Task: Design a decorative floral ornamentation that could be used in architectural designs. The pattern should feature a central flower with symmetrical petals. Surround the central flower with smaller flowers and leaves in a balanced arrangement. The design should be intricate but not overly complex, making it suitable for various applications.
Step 1543:
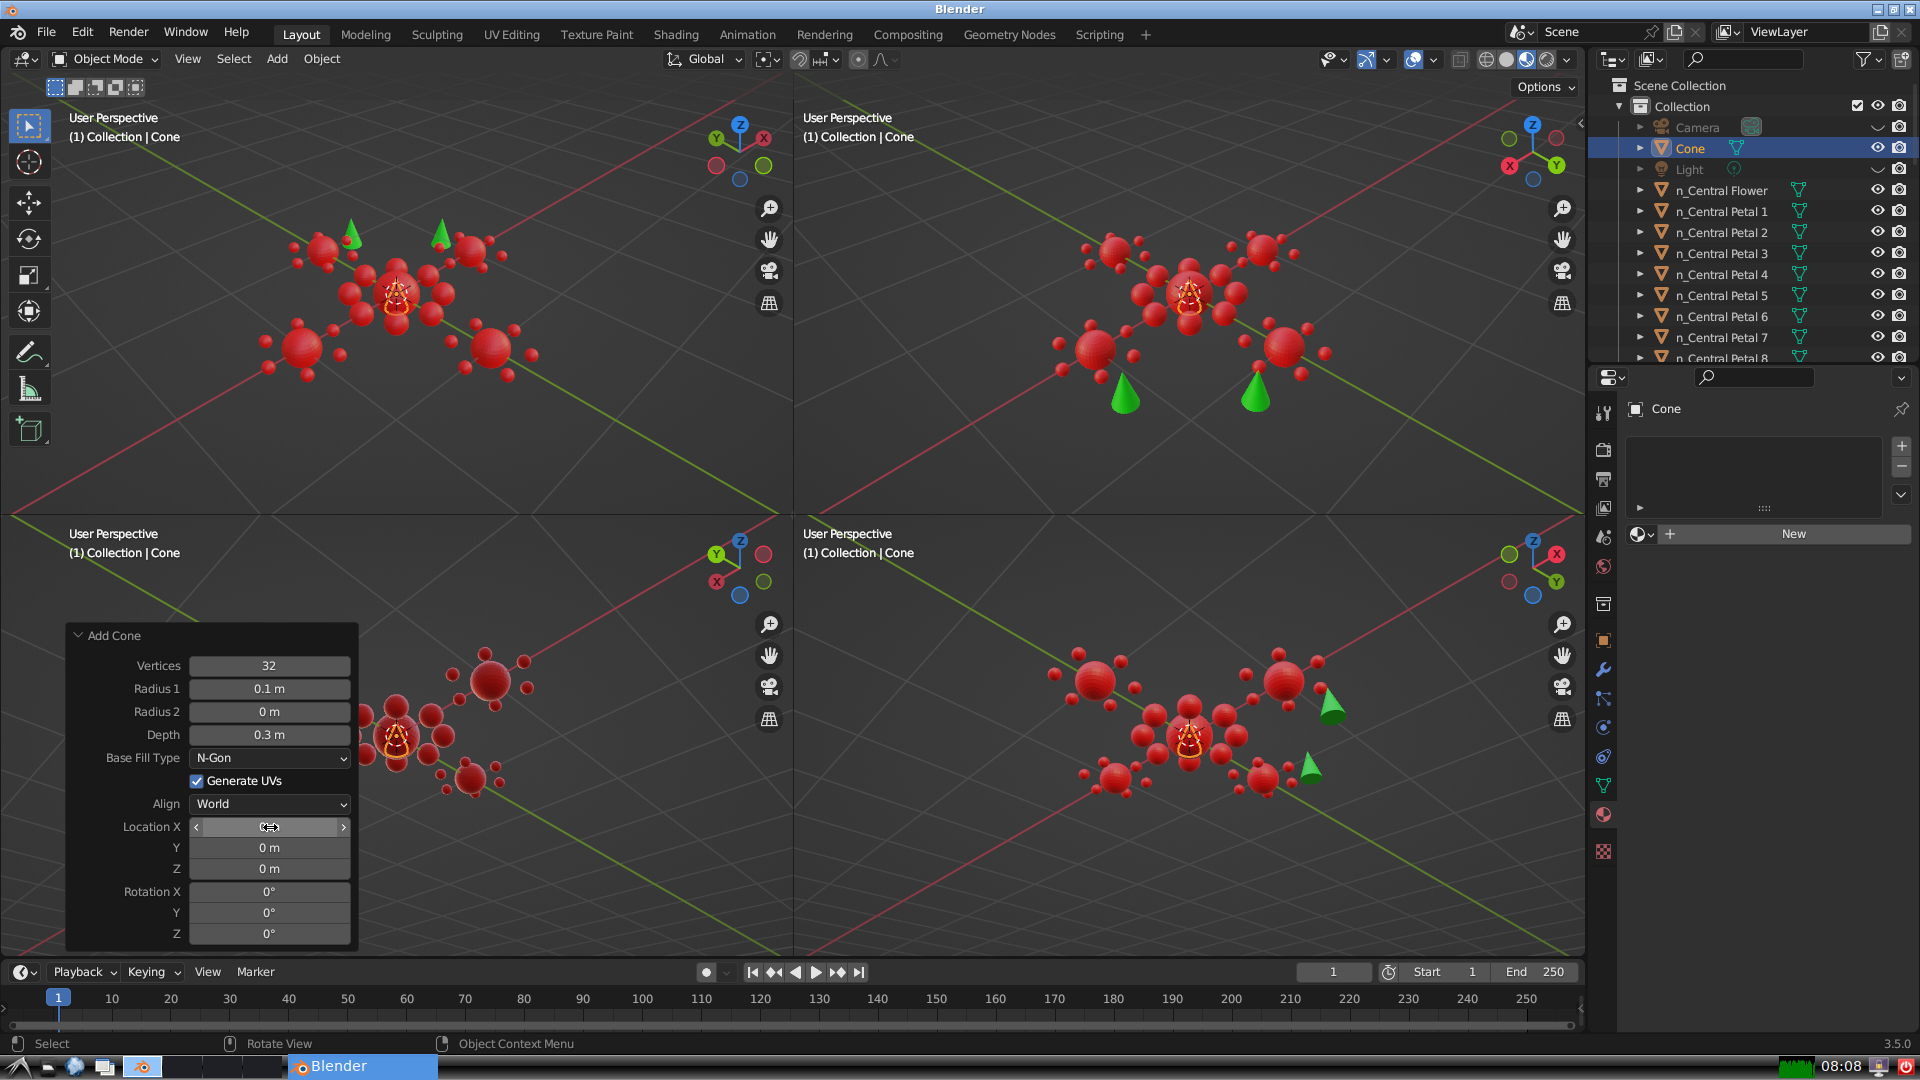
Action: click: no